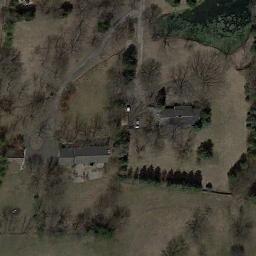
Label: residential